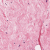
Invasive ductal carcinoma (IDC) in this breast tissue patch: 0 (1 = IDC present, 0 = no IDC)